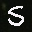
Label: 5